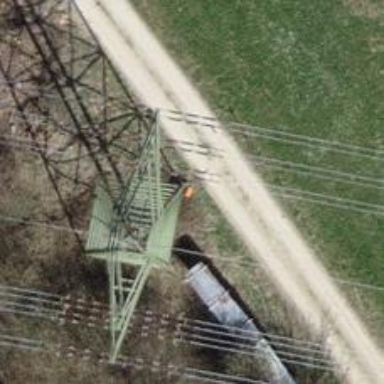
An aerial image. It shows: Aerial marker.